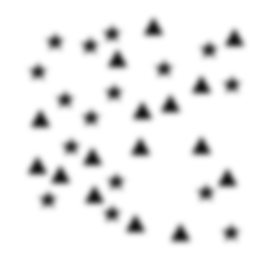
Squares: 0
Triangles: 16
Stars: 16
Total shapes: 32